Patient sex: F
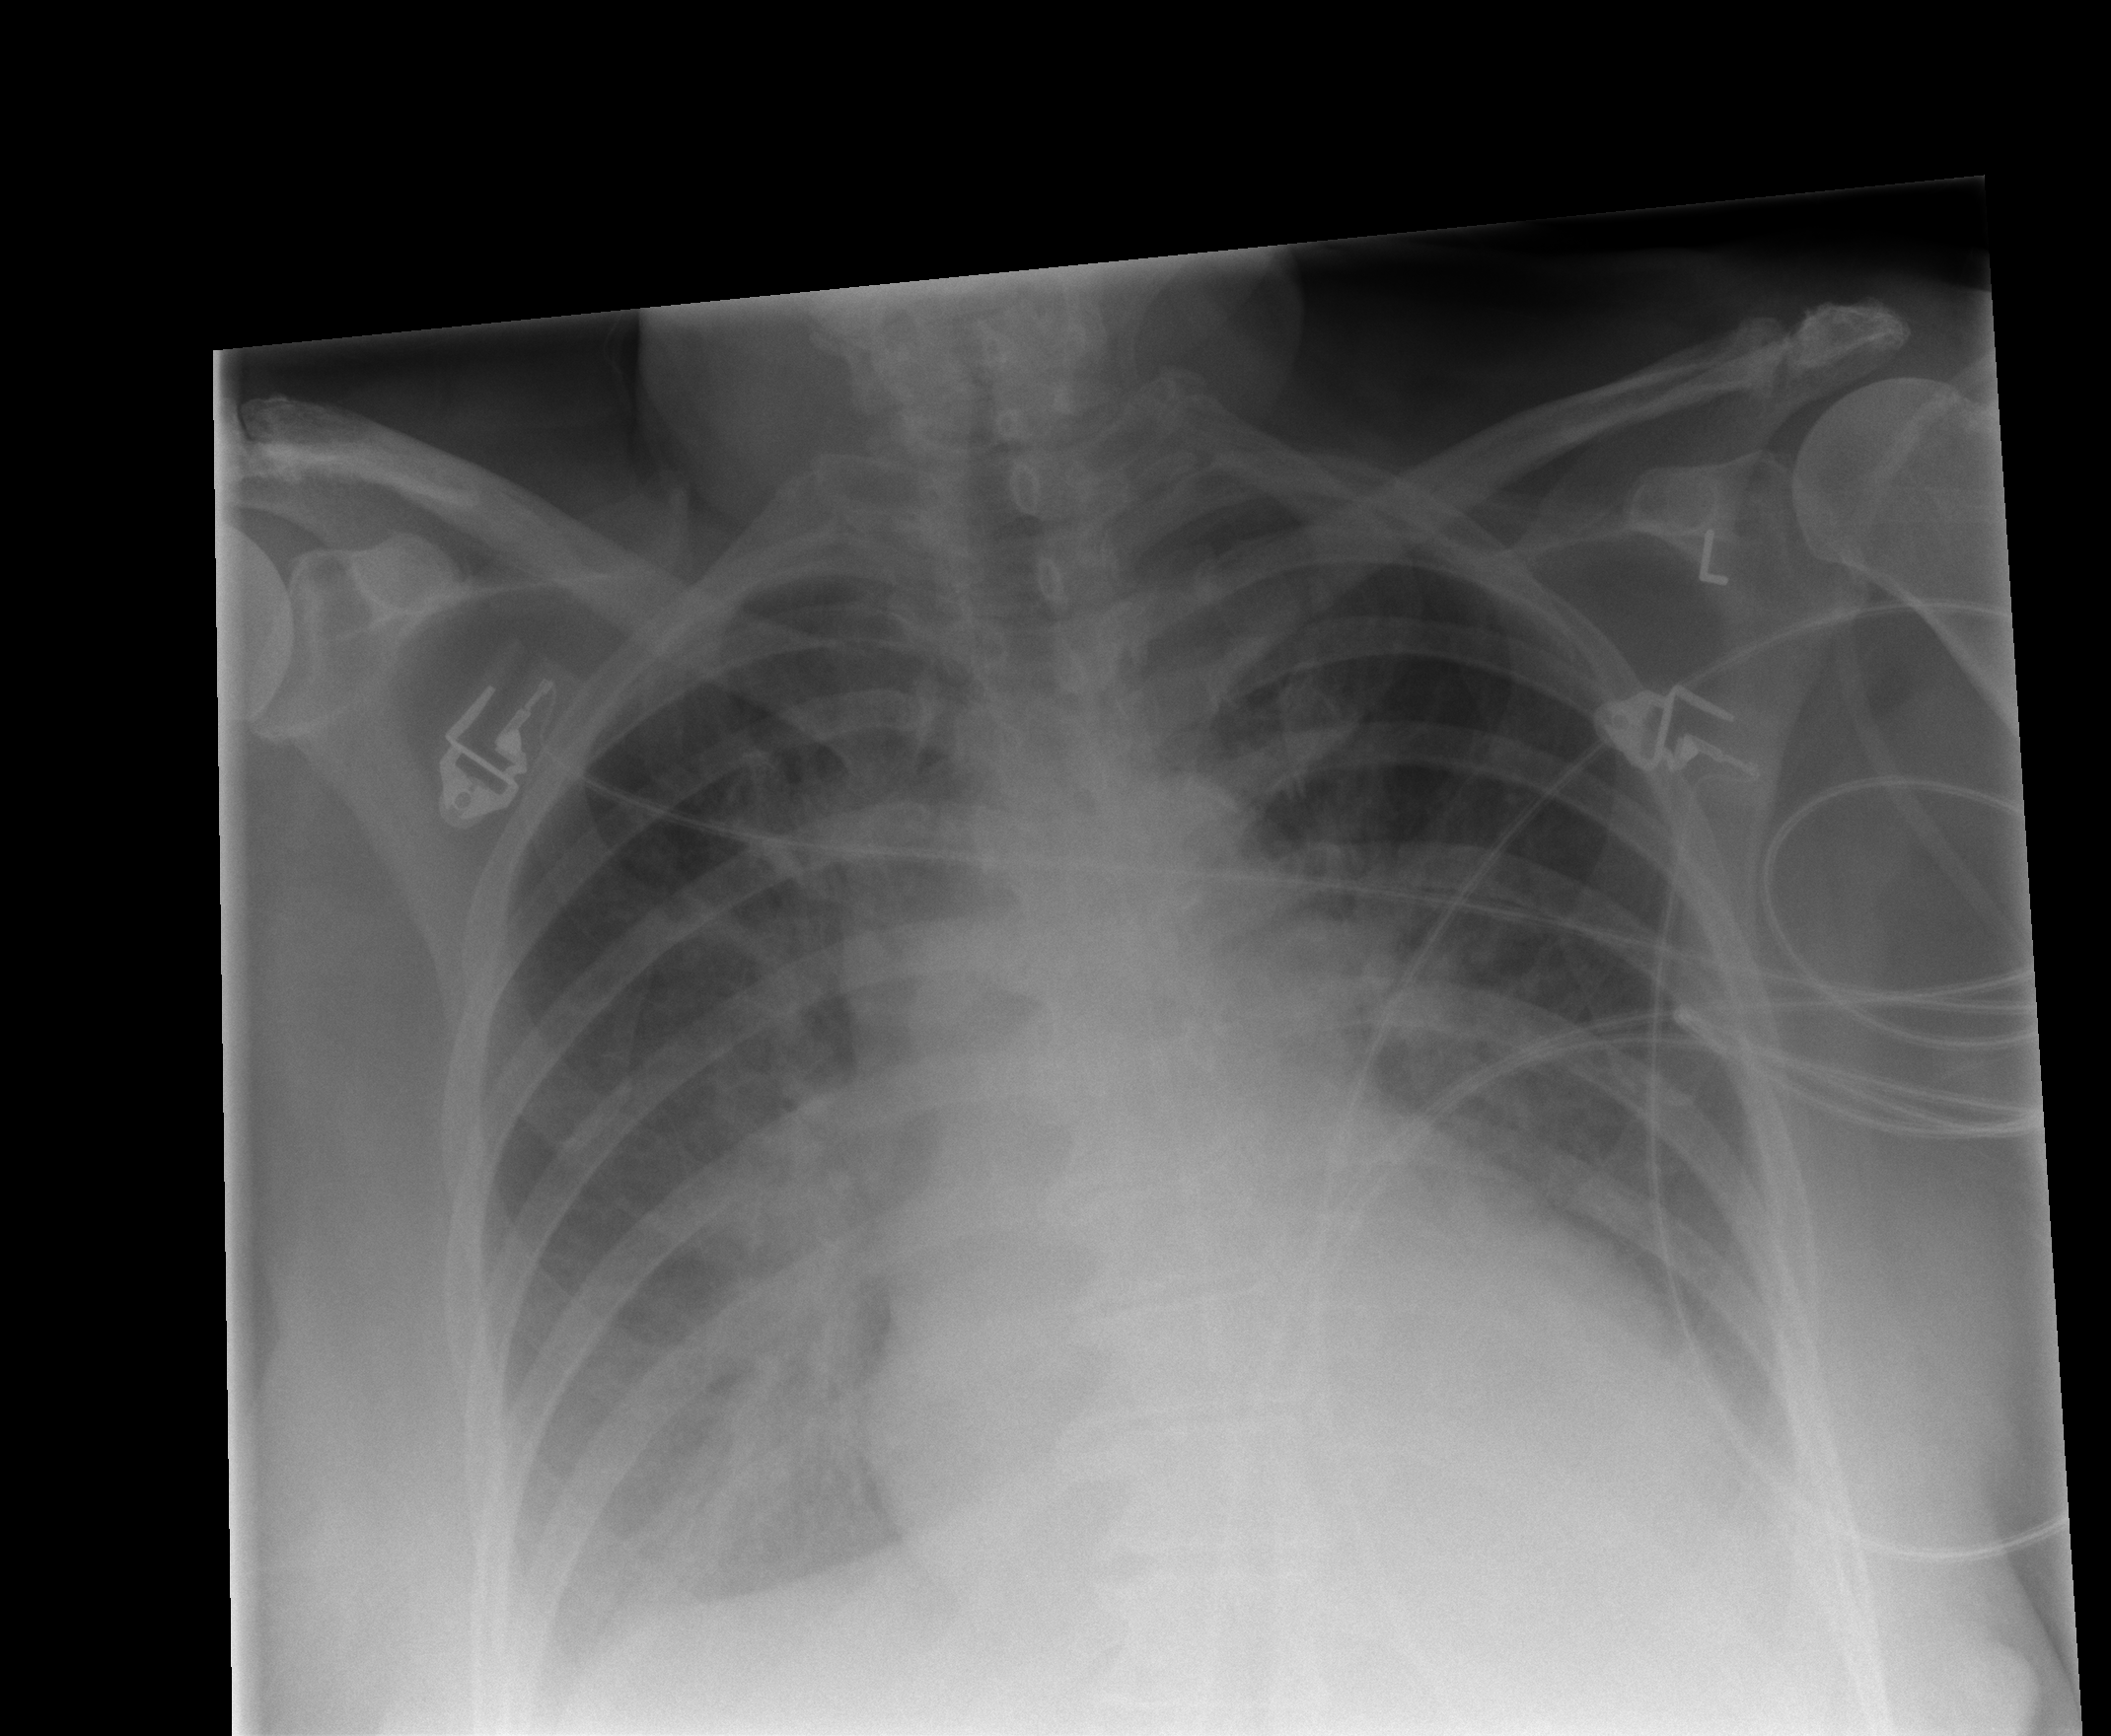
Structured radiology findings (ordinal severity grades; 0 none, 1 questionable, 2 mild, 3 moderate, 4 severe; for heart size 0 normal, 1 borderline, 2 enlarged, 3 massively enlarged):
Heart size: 2
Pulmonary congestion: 2
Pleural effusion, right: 1
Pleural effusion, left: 1
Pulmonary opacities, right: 0
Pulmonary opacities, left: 0
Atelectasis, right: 2
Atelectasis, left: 1